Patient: sex F, age 56
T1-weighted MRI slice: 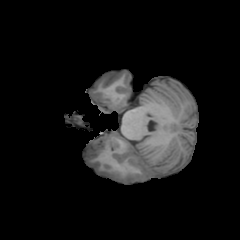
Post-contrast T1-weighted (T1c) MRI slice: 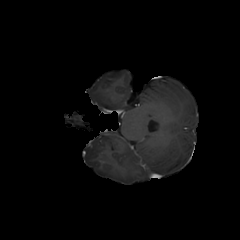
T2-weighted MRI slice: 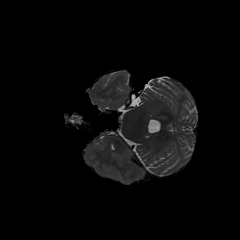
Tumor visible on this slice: no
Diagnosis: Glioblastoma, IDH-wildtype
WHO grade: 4